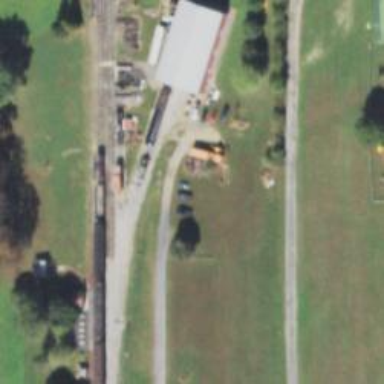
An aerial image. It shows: Preserved railway with spur service.